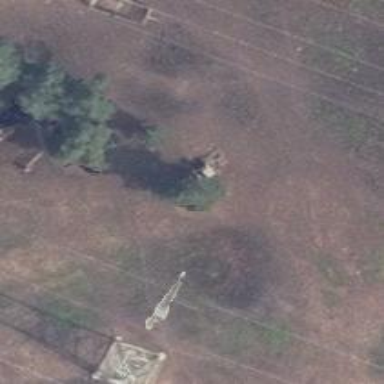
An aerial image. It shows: Hunting stand.